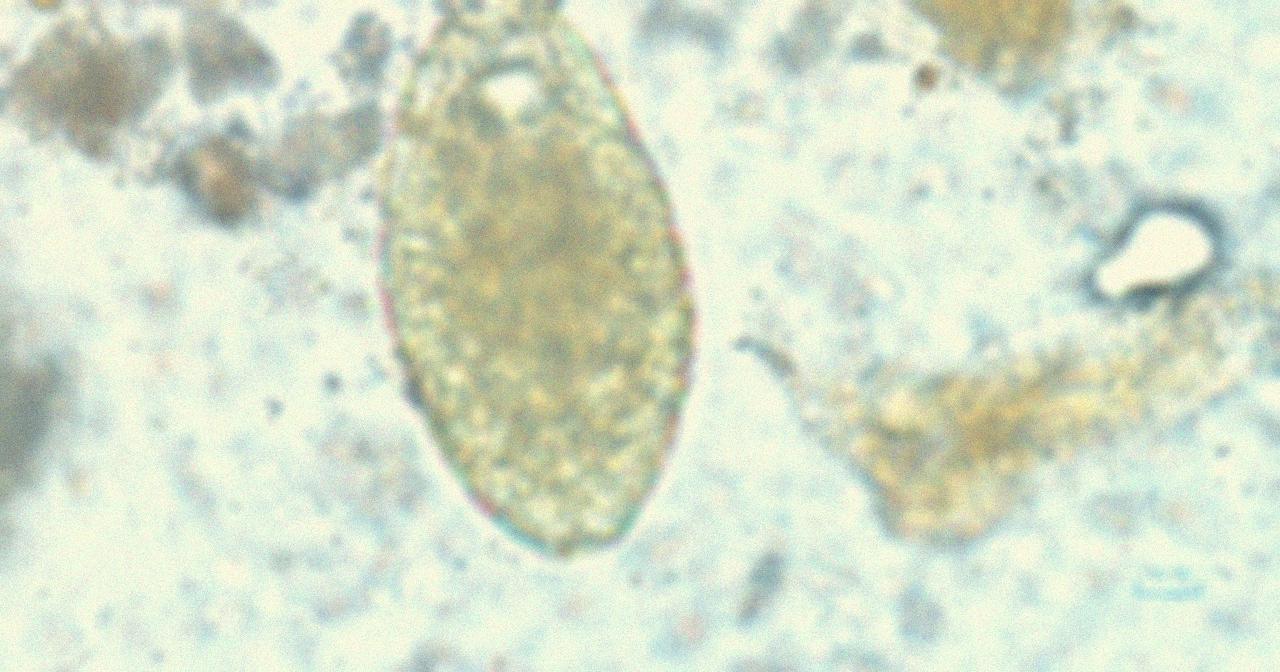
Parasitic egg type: Fasciolopsis buski